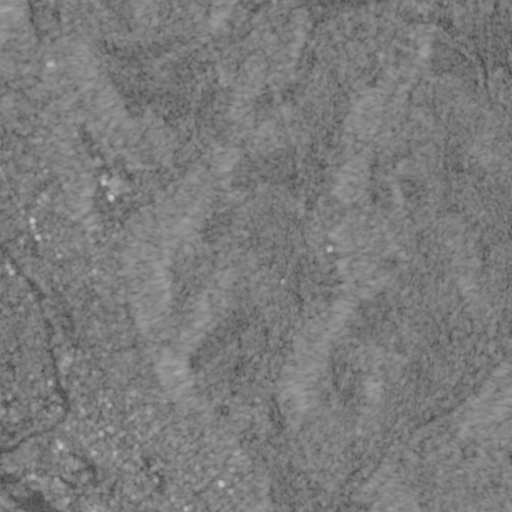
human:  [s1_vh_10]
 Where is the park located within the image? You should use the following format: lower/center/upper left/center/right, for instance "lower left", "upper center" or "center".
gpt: The park is located in the lower left of the image.
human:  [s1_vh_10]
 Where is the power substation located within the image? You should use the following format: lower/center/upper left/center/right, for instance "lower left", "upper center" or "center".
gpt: The power substation is located in the lower left of the image.
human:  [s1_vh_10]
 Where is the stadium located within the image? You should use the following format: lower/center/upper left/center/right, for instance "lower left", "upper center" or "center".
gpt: The stadium is located in the lower left of the image.
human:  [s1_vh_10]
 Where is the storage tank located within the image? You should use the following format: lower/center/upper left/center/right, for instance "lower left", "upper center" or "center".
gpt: The storage tank is located in the lower left of the image.
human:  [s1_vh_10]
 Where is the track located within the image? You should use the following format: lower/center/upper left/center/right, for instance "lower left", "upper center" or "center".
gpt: The track is located in the lower left of the image.
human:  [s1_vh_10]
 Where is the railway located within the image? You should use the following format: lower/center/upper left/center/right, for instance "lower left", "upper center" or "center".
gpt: The railway is located in the lower of the image.
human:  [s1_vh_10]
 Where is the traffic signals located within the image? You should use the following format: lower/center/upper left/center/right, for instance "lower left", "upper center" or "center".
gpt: The traffic signals is located in the lower left of the image.
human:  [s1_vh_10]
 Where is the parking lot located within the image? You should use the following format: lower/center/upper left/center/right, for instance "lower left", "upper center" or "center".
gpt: There is no parking lot in the image.

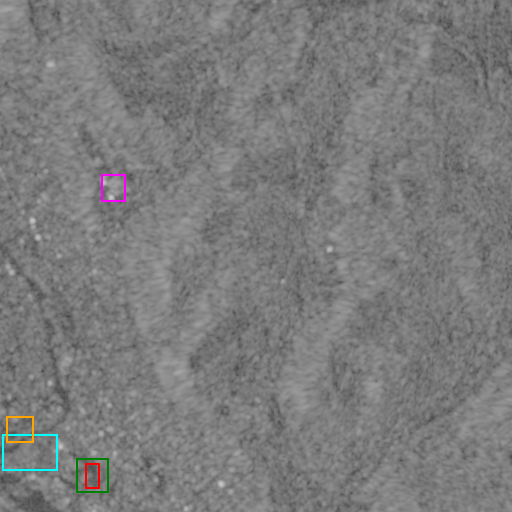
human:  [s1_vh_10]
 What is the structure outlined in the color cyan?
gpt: The structure outlined in cyan is a park.
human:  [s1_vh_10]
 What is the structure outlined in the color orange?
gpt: The structure outlined in orange is a parking lot.
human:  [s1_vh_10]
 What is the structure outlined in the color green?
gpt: The structure outlined in green is a stadium.
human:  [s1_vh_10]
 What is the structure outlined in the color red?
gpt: The structure outlined in red is a track.
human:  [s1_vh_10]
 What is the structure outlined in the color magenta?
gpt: The structure outlined in magenta is a building.
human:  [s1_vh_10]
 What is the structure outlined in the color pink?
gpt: There is no pink outline.